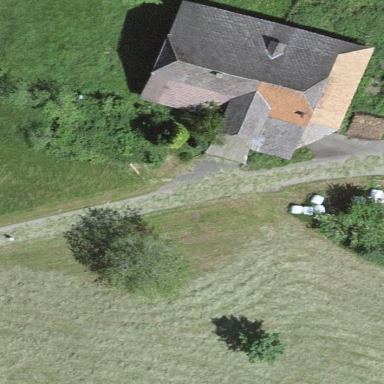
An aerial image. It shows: Farm building.